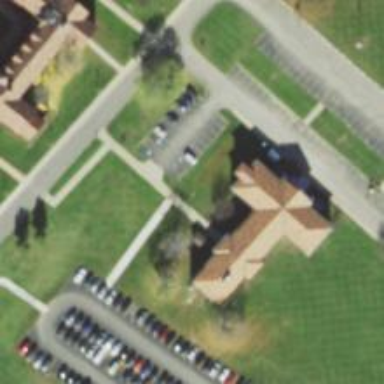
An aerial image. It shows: Parking space.